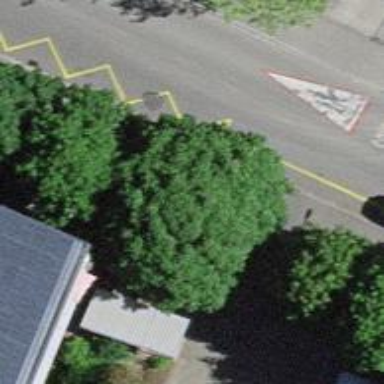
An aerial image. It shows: Platform for public transport on the road.